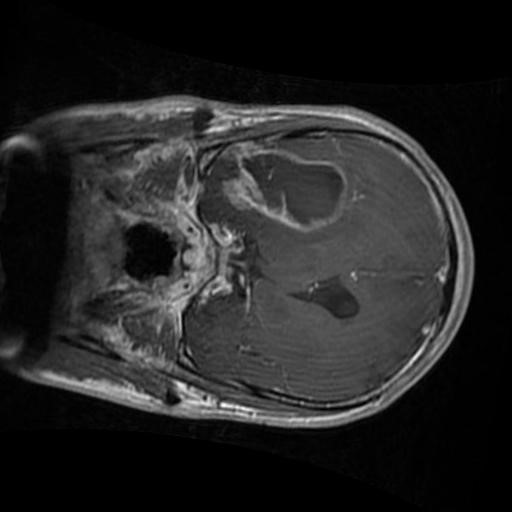
Label: brain_glioma